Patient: sex F, age 66
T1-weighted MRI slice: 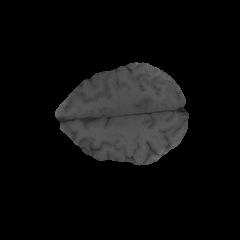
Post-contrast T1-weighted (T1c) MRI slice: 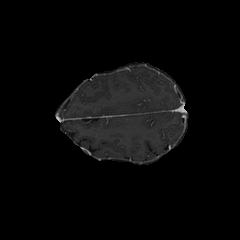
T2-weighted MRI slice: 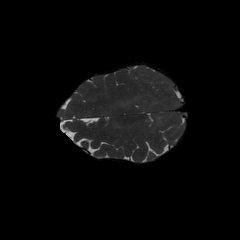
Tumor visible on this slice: yes
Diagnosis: Astrocytoma, IDH-wildtype
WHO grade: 2